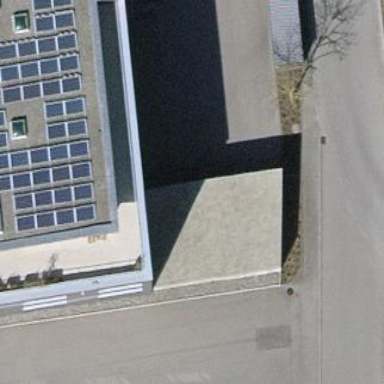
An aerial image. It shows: Parking lot with garage boxes.